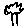
Label: tree